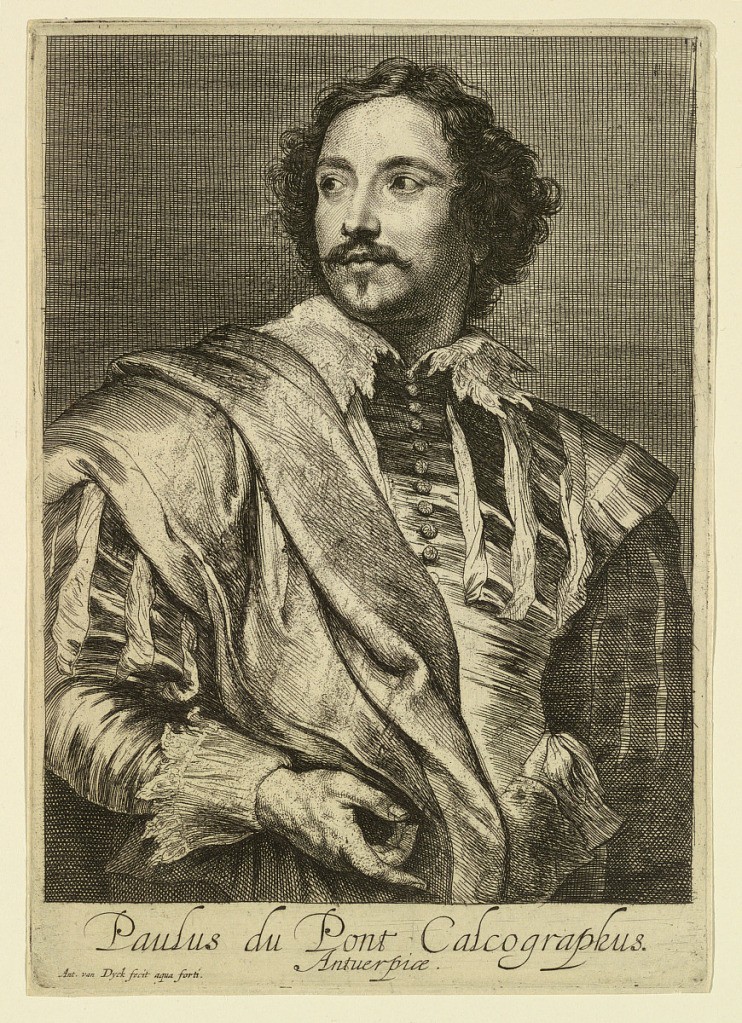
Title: Portrait of Paulus Pontius, from the Icones Principum Virorum
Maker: Anthony van Dyck, Netherlandish, 1599 – 1641
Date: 1630–1641
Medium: Etching on laid paper
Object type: Print
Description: Portrait of a man, facing frontally, his head turned to the left. His right hand is visible, and he carries his mantle over his shoulder. Inscription below: 'PAULUS DU PONT CALCOGRAPHUS ANTWERPIAE." At lower left: "Ant. van Dyck fecit aqua forti."